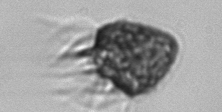
Label: Strombidium_morphotype2